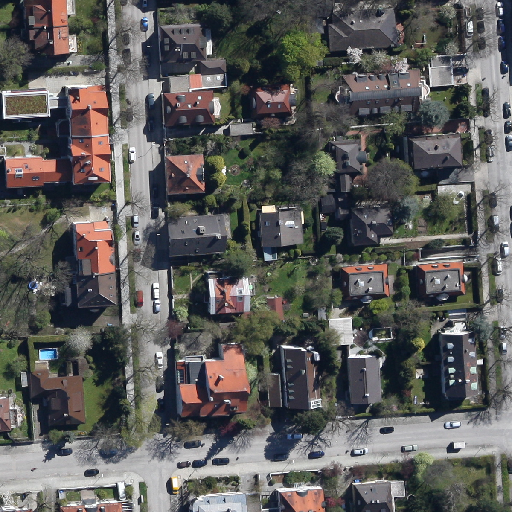
Referring expression: vehicle